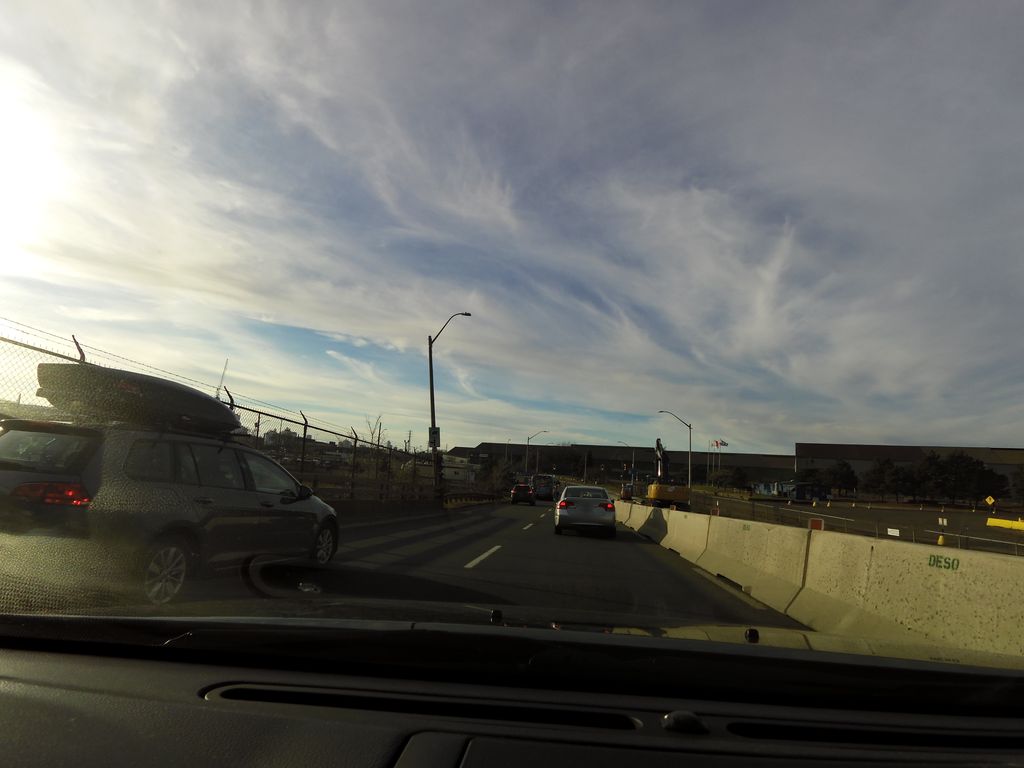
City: hamilton